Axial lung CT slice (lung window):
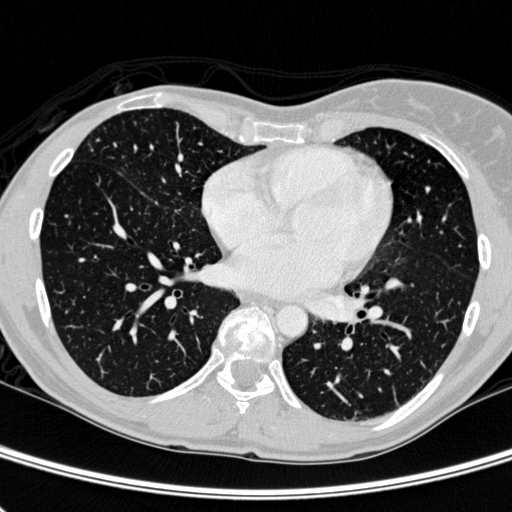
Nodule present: no